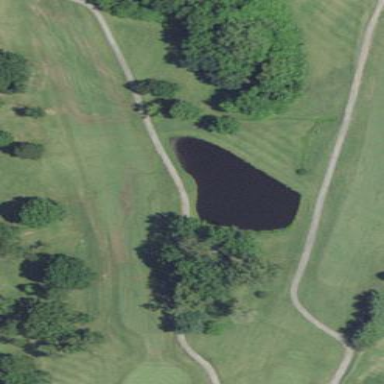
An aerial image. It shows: Pond surrounded by natural water.